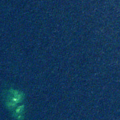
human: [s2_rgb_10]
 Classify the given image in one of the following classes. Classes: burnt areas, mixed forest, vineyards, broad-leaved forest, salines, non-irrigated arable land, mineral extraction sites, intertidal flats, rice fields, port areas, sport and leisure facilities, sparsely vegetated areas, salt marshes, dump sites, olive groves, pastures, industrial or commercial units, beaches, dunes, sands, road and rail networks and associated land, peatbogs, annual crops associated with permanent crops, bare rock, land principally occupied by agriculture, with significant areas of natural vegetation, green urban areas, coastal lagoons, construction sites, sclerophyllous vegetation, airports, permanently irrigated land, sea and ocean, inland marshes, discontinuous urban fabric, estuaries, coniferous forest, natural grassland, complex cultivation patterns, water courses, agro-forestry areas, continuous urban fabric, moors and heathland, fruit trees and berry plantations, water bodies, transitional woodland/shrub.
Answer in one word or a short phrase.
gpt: sea and ocean